Aerial crown-view tile of a tropical tree (Barro Colorado Island, Panama), acquired 20240716:
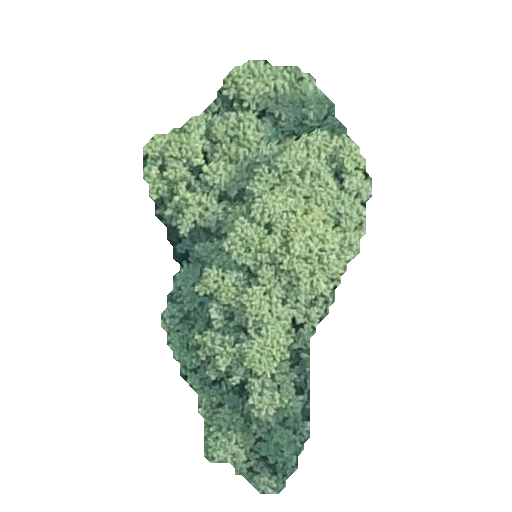
Species: Luehea seemannii
GBIF accepted scientific name: Luehea seemannii
Crown area: 97.154 m²